【题型】证明题　【知识点】解析几何　【难度】medium
如图，$P$是抛物线$\Gamma: y^2 = 2x$上一点，过点$P$的直线$l$与$x$、$y$轴分别交于$A$、$B$两点，且$B$是线段$PA$的中点，$Q$是抛物线$\Gamma$上异于点$P$的动点.

(1) 证明：直线$l$是抛物线$\Gamma$的切线;

(2) 已知$T\left(\dfrac{1}{8},-\dfrac{1}{2}\right)$，且$\triangle PQT$的重心是$\Gamma$的焦点，求$PQ$所在的直线方程;

(3) 若$E$、$F$分别在线段$AQ$、$PQ$上，且$\dfrac{|AE|}{|EQ|} = \dfrac{|PF|}{|FQ|} = 1$，$EF$交$BQ$于点$G$，求证：点$G$是$\triangle APQ$的重心.
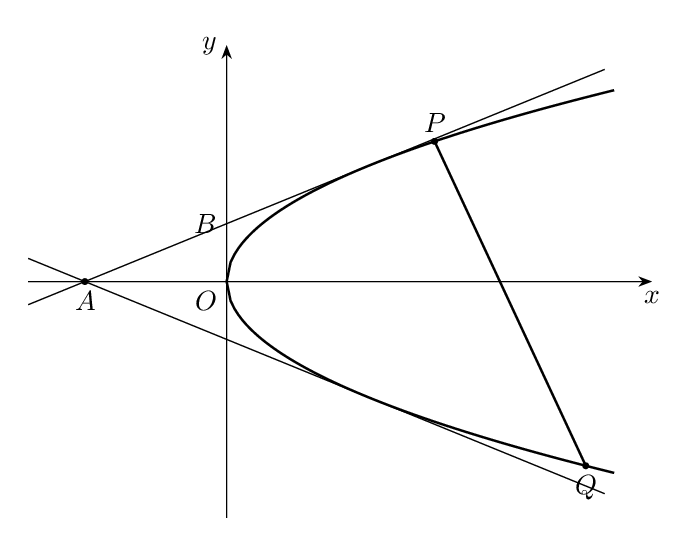
【解答】
【详解】
(1) 设$P\left(\dfrac{y_0^2}{2},y_0\right),y_0 \neq 0$，因为$B$是线段$PA$的中点，所以$A\left(-\dfrac{y_0^2}{2},0\right)$.

则$k_{PA} = \dfrac{y_0 - 0}{\dfrac{y_0^2}{2} - \left(-\dfrac{y_0^2}{2}\right)} = \dfrac{1}{y_0}$，所以直线$l$的方程为$y = \dfrac{1}{y_0}\left(x - \dfrac{y_0^2}{2}\right) + y_0$，

即$x = y_0y - \dfrac{y_0^2}{2}$.

联立$\begin{cases} x = y_0y - \dfrac{y_0^2}{2} \\ y^2 = 2x \end{cases}$，整理得$y^2 - 2y_0y + y_0^2 = 0$，所以$\Delta = (-2y_0)^2 - 4y_0^2 = 0$，

因此，直线$l$是抛物线$\Gamma$的切线.

(2) 设$P(x_1,y_1),Q(x_2,y_2)$，$PQ$中点为$M$，

由已知得$\begin{cases} \dfrac{x_1 + x_2 + \dfrac{1}{8}}{3} = \dfrac{1}{2} \\ \dfrac{y_1 + y_2 - \dfrac{1}{2}}{3} = 0 \end{cases}$，

解得$\begin{cases} x_1 + x_2 = \dfrac{11}{8} \\ y_1 + y_2 = \dfrac{1}{2} \end{cases}$，从而$M\left(\dfrac{11}{16},\dfrac{1}{4}\right)$.

若直线$PQ$斜率不存在，则$P\left(\dfrac{11}{16},\dfrac{\sqrt{22}}{4}\right),Q\left(\dfrac{11}{16},-\dfrac{\sqrt{22}}{4}\right)$，与重心$\left(\dfrac{1}{2},0\right)$矛盾，故斜率存在；

设$PQ: y - \dfrac{1}{4} = k\left(x - \dfrac{11}{16}\right)$，

联立$\Gamma: y^2 = 2x$得：$\dfrac{k}{2}y^2 - y + \dfrac{1}{4} - \dfrac{11k}{4} = 0$，

因为$y_1 + y_2 = \dfrac{2}{k} = \dfrac{1}{2}$，所以$k = 4$

所以$PQ$所在直线方程是$8x - 2y - 5 = 0$

(3) 因为$E,G,F$三点共线，所以$\overrightarrow{QG} = \lambda \overrightarrow{QE} + (1 - \lambda) \overrightarrow{QF}$.

又因为$\dfrac{|AE|}{|EQ|} + \dfrac{|PF|}{|FQ|} = 1$，设$\dfrac{|AE|}{|EQ|} = \mu$，则$\dfrac{|PF|}{|FQ|} = 1 - \mu$，

所以$\overrightarrow{QE} = \dfrac{1}{1 + \mu} \overrightarrow{QA}$，$\overrightarrow{QF} = \dfrac{1}{2 - \mu} \overrightarrow{QP}$，

所以$\overrightarrow{QG} = \lambda \overrightarrow{QE} + (1 - \lambda) \overrightarrow{QF} = \dfrac{\lambda}{1 + \mu} \overrightarrow{QA} + \dfrac{1 - \lambda}{2 - \mu} \overrightarrow{QP}$，

因为$B$是线段$PA$的中点，所以$\dfrac{\lambda}{1 + \mu} = \dfrac{1 - \lambda}{2 - \mu}$，即$\mu = 3\lambda - 1$，所以$\overrightarrow{QG} = \dfrac{1}{3} \overrightarrow{QA} + \dfrac{1}{3} \overrightarrow{QP}$，

所以$G$是$\triangle APQ$的重心.
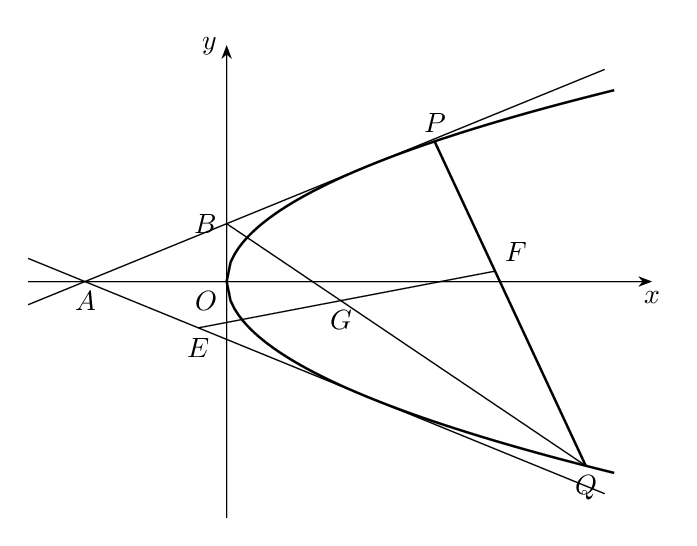